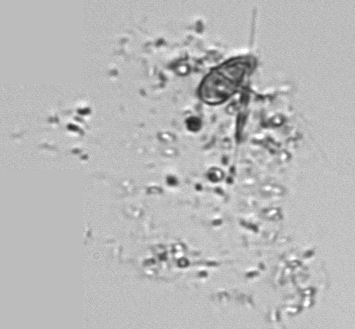
Label: Phaeocystis_debris